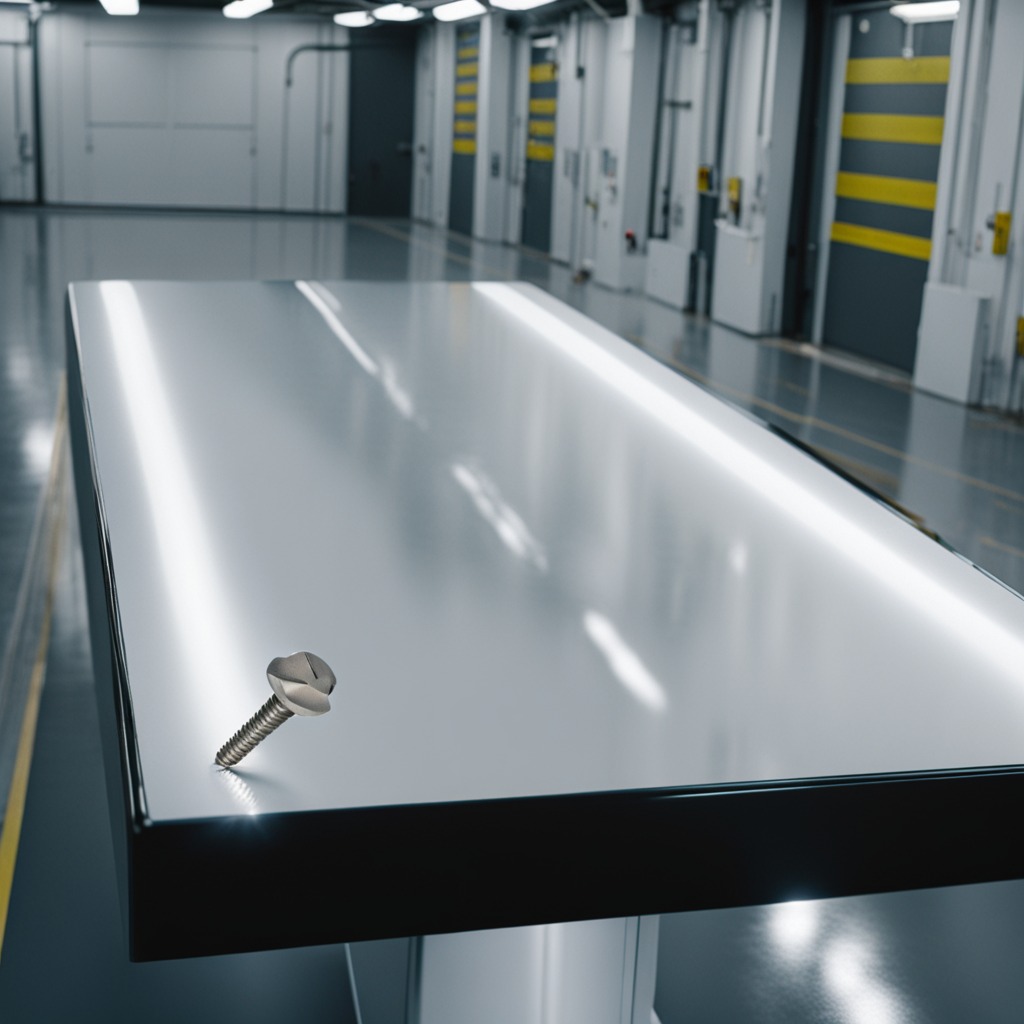
A metal screw lies on a high-gloss table in a ship maintenance bay industrial lighting.